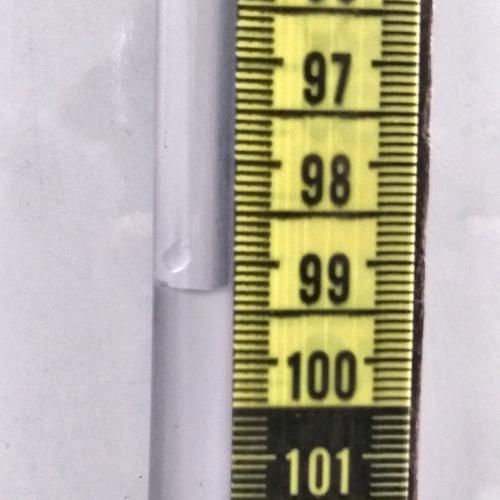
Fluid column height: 99.3 cm